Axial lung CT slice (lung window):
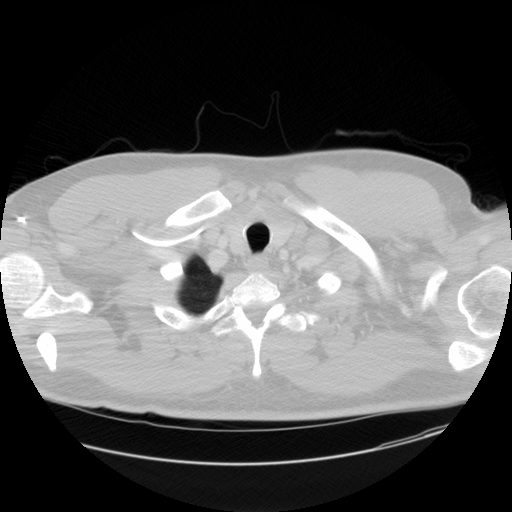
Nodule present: no